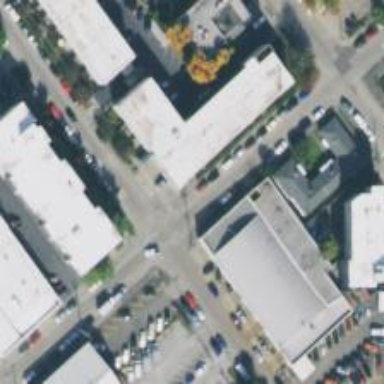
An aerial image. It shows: Industrial building.